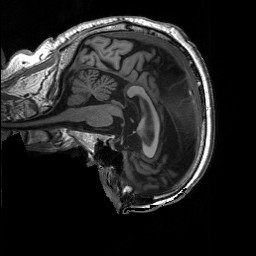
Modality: T1w
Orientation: sagittal
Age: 74
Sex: male
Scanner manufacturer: siemens
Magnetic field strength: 3 T
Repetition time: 2.5 s
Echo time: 0.00248 s